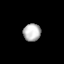
Tissue: lung
Cell type: T cells
Senescence score: 0.6171
Nuclear area (px): 295
Mean DAPI intensity: 189.315